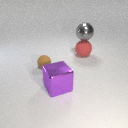
large purple metal cube to the right of small brown rubber sphere